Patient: sex M, age 43
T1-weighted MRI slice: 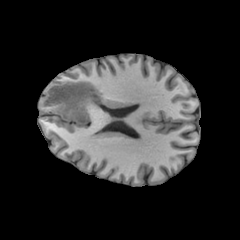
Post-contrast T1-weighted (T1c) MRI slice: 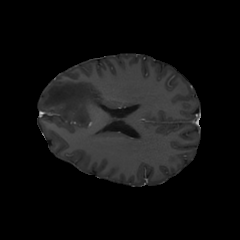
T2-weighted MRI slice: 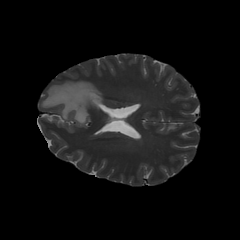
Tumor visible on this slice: yes
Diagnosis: Glioblastoma, IDH-wildtype
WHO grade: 4